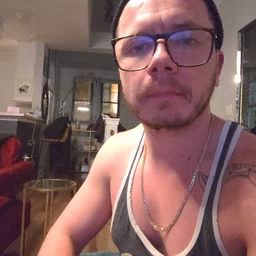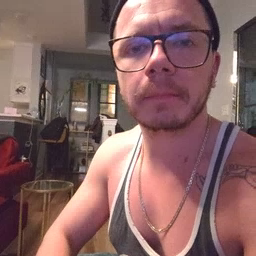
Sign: no